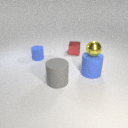
large gray rubber cylinder to the right of small blue rubber cylinder